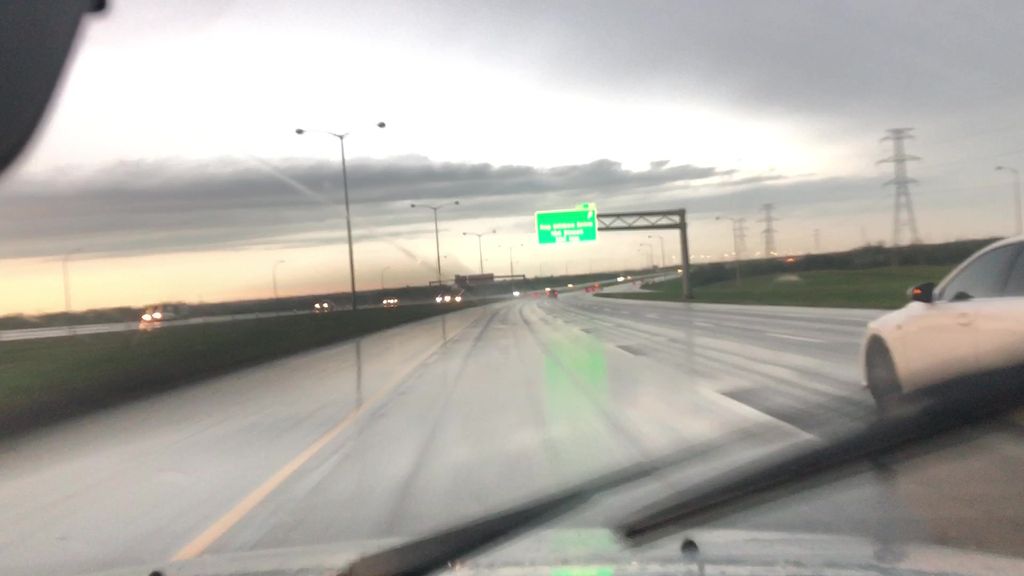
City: edmonton